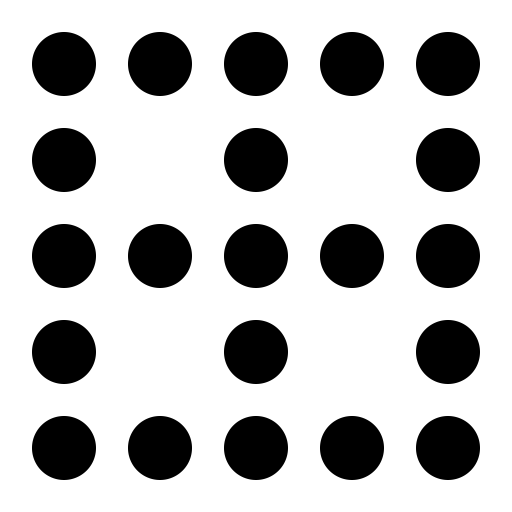
Tags: icon, FontAwesome, fa-icon, solid, border, none